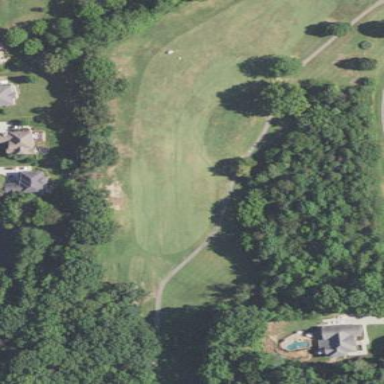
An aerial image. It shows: Golf fairway surrounded by grass.